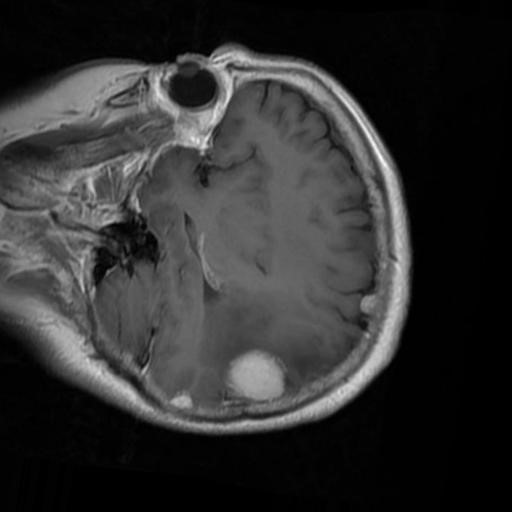
Label: brain_menin